Question: I am using MySQL Workbench 6 CE to create some tables for a new schema I made.
When I create the new table, the application displays a tab which allows me to edit the table name (by default, the name is new_table), select the schema default, and add a comment for the table (though doing that seems to generate syntax errors in the generated SQL).
What it does not do is allow me to specify or configure any of the columns for the table. There is an entire column section that is completely greyed out.
I am logged in as root and root has all privileges for this schema.
Have I found a bug, or is there something special I need to do in order to allow column specification in a table???
Someone please advise...
UPDATE: Adding screenshot as requested...

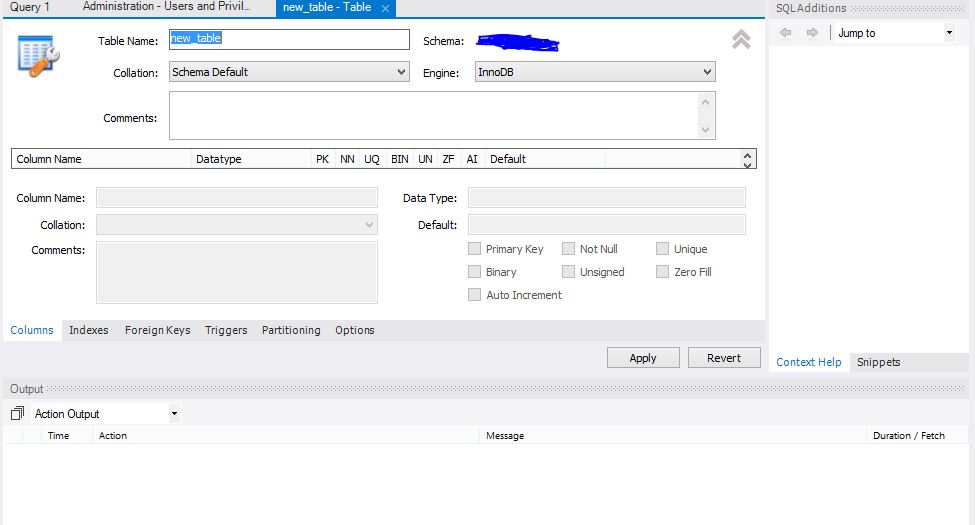
Answer: When you started creating a new table you can simply add columns by double clicking the empty placeholder row: